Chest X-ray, AP view. Patient: 45 years old, sex F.
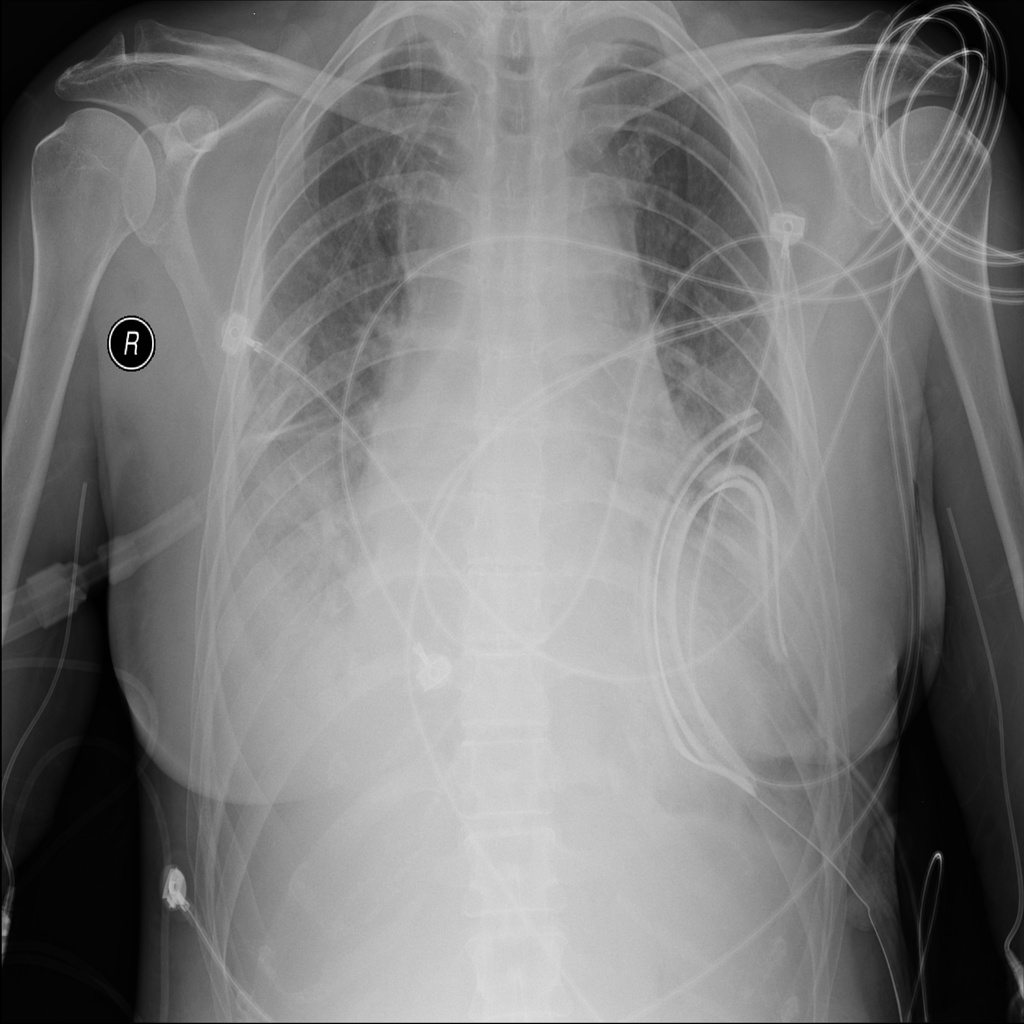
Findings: Effusion